Question: I am designing my iPhone app using 'storyboard' and 'auto-layout'. Everything works fine in on both 4 inches and 3,5 inches device.
On the app runs like is always on 3,5 inches device, even if is running on a 4 inches device, the black bars on top and bottom appears.
screenshot on the simulator:

Anyone with the same issue? how can i solve this problem?
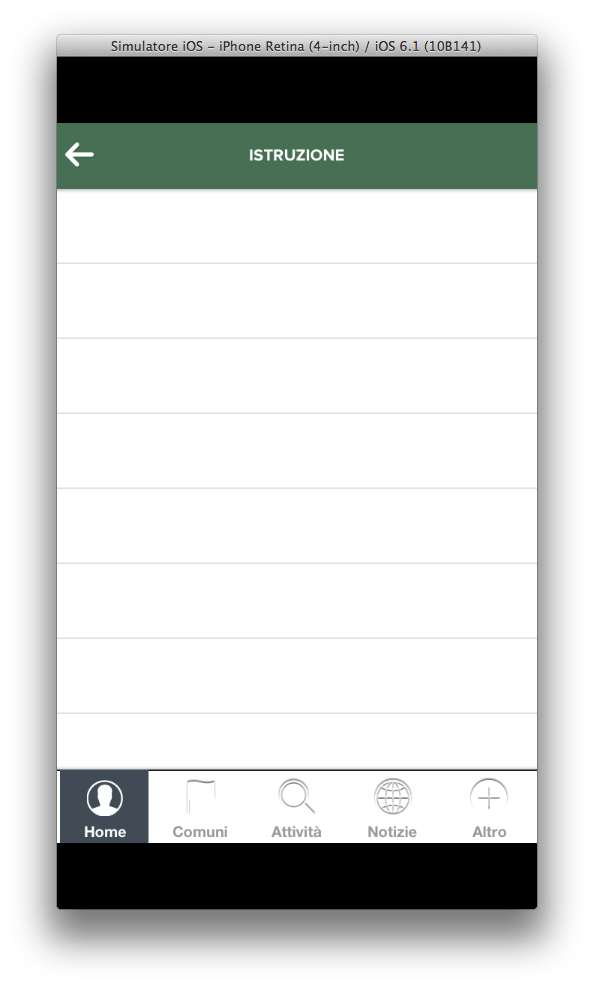
Answer: I think are you Forget to adding splash screen in to you Project please check Property and set required splash-screen 'Default-568h@2x.png (640 x 1136 pixels)'
Ones you add this image in to you working Project, Remove old Build from device or Simulatore, clear Project and re build and check Hope you issue will solve.